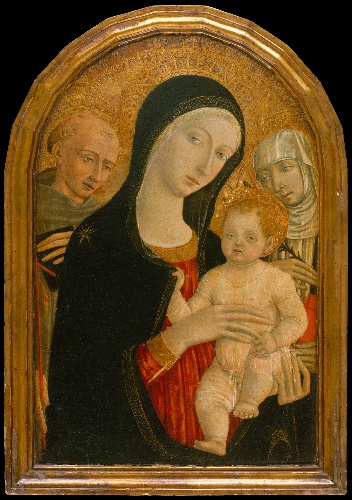
Title: Madonna and Child with Saints Francis and Catherine of Siena
Artist: Matteo di Giovanni di Bartolo
Artist bio: Italian, Siena ca. 1430–1497 Siena
Date: about 1476–80
Object type: Painting
Classification: Paintings
Medium: Tempera on wood, gold ground
Dimensions: Overall: 25 3/4 × 16 7/8 in. (65.4 × 42.9 cm)
Department: Robert Lehman Collection
Credit line: Robert Lehman Collection, 1975
Accession year: 1975
Repository: Metropolitan Museum of Art, New York, NY
Tags: Madonna and Child|Saint Catherine|Saint Francis